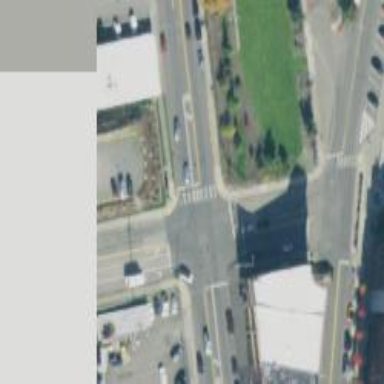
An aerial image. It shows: Marked crossing on the road.